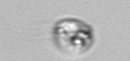
Label: Amoeba